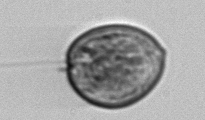
Label: Prorocentrum